Question: ## Goal
I want to interpolate within groups in a dataframe. This will give me an arbitrary number of intermediate points for each group within a dataframe.
## Minimal working example
I have a dataframe like:
'''
OldDataFrame <- data.frame(ID = c(1,1,1,2,2,2),
time = c(1,2,3,1,2,3),
Var1 = c(-0.6 , 0.2, -0.8 , 1.6 , 0.3 , -0.8),
Var2 = c(0.5 , 0.7, 0.6 , -0.3 , 1.5 , 0.4) )
'''
I want to get a function something like this:
'''
TimeInterpolateByGroup <- function(DataFrame,
GroupingVariable,
TimeVariable,
TimeInterval){
#Something Here
}
'''
It would be handy if I did not have to specify columns to do this on and it could operate automatically on every numeric column like 'numcolwise' in 'plyr'
So that I could apply it like this:
'''
NewDataFrame = TimeInterpolateByGroup(DataFrame = OldDataFrame,
GroupingVariable = "ID",
TimeVariable = "time",
TimeInterval = 0.25)
'''
to get the NewDataFrame as:
'''
NewDataFrame = data.frame(ID = c( 1, 1, 1, 1, 1, 1, 1, 1, 1, 2, 2, 2, 2, 2, 2, 2, 2, 2 ),
time = c( 1, 1.25, 1.5, 1.75, 2, 2.25, 2.5, 2.75, 3, 1, 1.25, 1.5, 1.75, 2, 2.25, 2.5, 2.75, 3 ),
Var1 = c( -0.6, -0.4, -0.2, 0, 0.2, -0.05, -0.3, -0.55, -0.8, 1.6, 1.275, 0.95, 0.625, 0.3, 0.025, -0.25, -0.525, -0.8 ),
Var2 = c( 0.5, 0.55, 0.6, 0.65, 0.7, 0.675, 0.65, 0.625, 0.6, -0.3, 0.15, 0.6, 1.05, 1.5, 1.225, 0.95, 0.675, 0.4 ))
'''
## Or in picture form I want to:

## Related Question that didn't quite work
<URL>
- 'plyr'
Some other answers use a time series approach but that would not allow segmenting by group.
I also considered using a longitudinal data package but that seems unnecessarily complicated for what should be a simple problem.
## Desired Application
I want to have an x-y plot of Var1 and Var2 with the points being each ID point at time = 1. Then I want to use the 'animate' package to see the points move as time increases. To do this smoothly I need all of the coordinate sets for intermediate points in time.
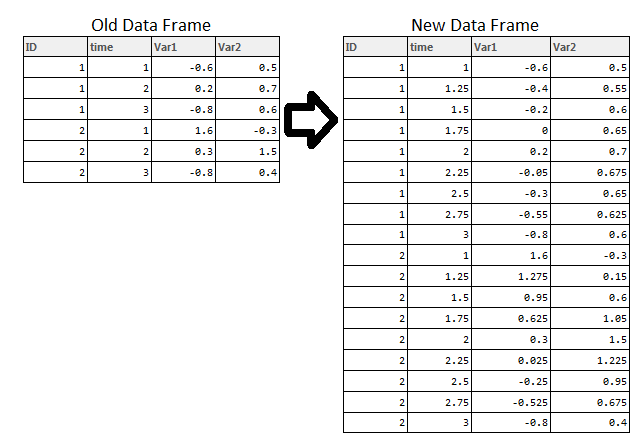
Answer: I'm fairly sure that the code below gives the correct answer, except for a tiny level of numerical imprecision due to the use of the approx() function. The basic idea is to use ddply to split and combine data frames, and approx to do the interpolation.
'''
library(plyr)
# time_interpolate is a helper function for TimeInterpolateByGroup
# that operates on each of the groups. In the input to this function,
# the GroupingVariable column of the data frame should be single-valued.
# The function returns a (probably longer) data frame, with estimated
# values for the times specified in the output_times array.
time_interpolate <- function(data_frame,
GroupingVariable,
time_var,
output_times) {
input_times <- data_frame[, time_var]
exclude_vars <- c(time_var, GroupingVariable)
value_vars <- setdiff(colnames(data_frame), exclude_vars)
output_df <- data.frame(rep(data_frame[1,GroupingVariable], length(output_times)), output_times)
colnames(output_df) <- c(GroupingVariable, time_var)
for (value_var in value_vars) {
output_df[,value_var] <- approx(input_times, data_frame[, value_var], output_times)$y
}
return(output_df)
}
# A test for time_interpolate
time_interpolate(OldDataFrame[1:3,], "ID" , "time", seq(from=1, to=3, by=0.25))
TimeInterpolateByGroup <- function(DataFrame,
GroupingVariable,
TimeVariable,
TimeInterval){
min_time <- min(DataFrame[, TimeVariable])
max_time <- max(DataFrame[, TimeVariable])
output_times <- seq(from=min_time, to=max_time, by=TimeInterval)
ddply(DataFrame,
GroupingVariable,
time_interpolate,
GroupingVariable=GroupingVariable,
time_var=TimeVariable,
output_times=output_times)
}
'''